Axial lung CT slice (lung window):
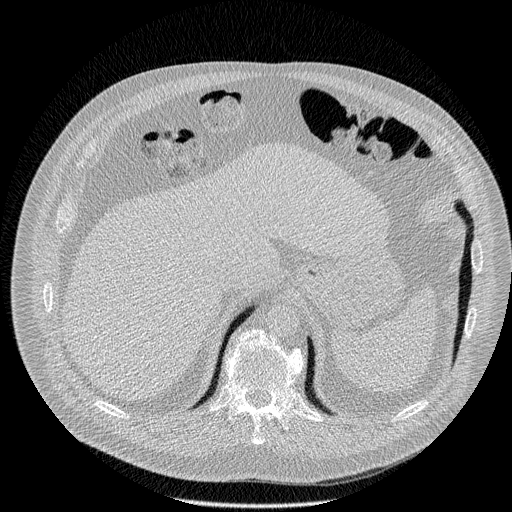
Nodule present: no